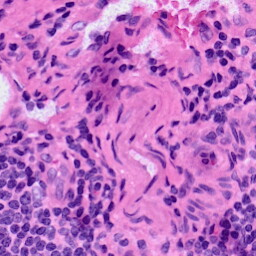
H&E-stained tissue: LymphNode